Field crop: maize
Growth stage: 2
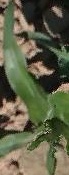
Species: maize